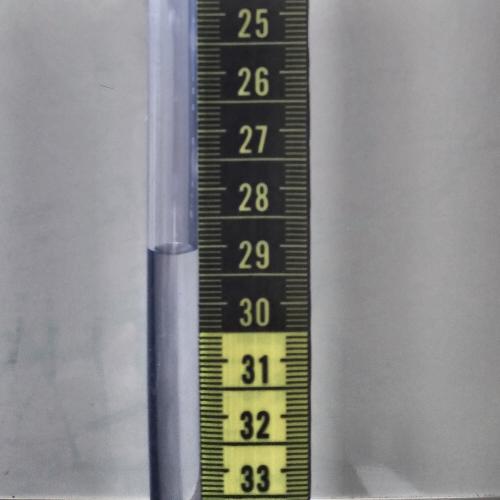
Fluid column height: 29.1 cm